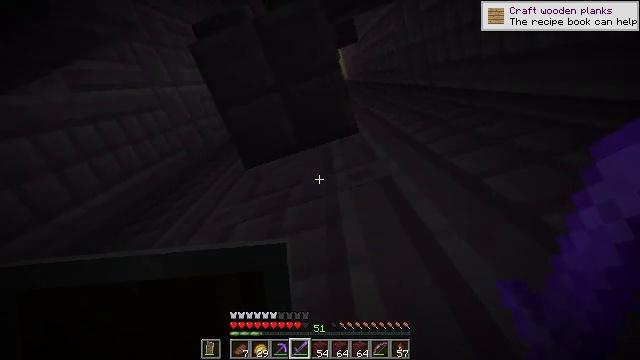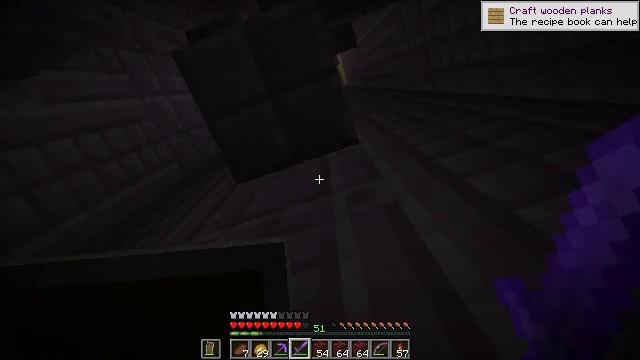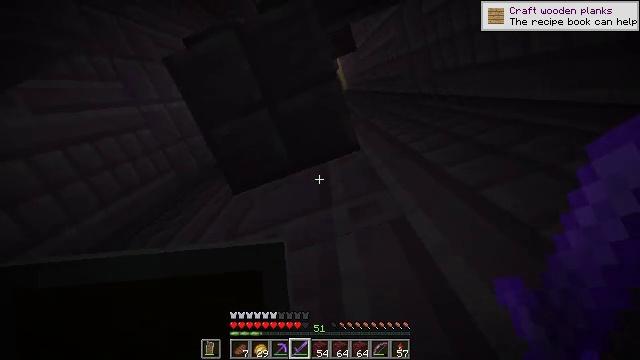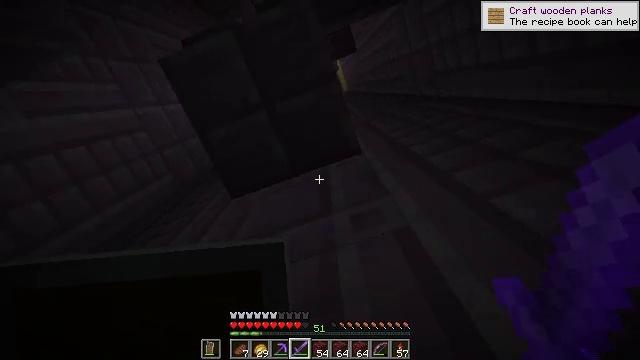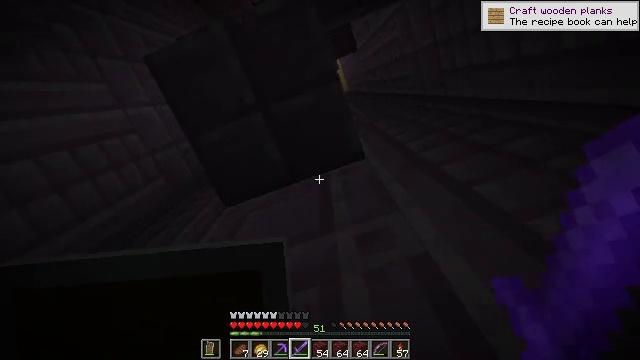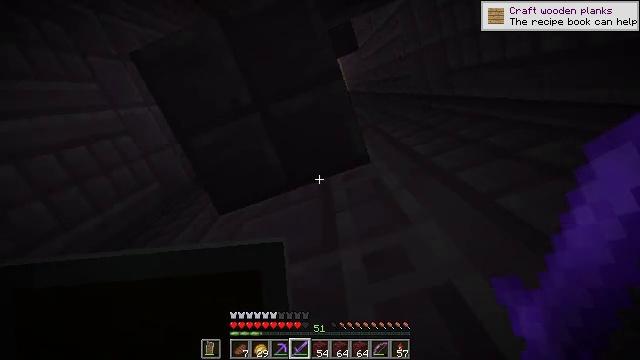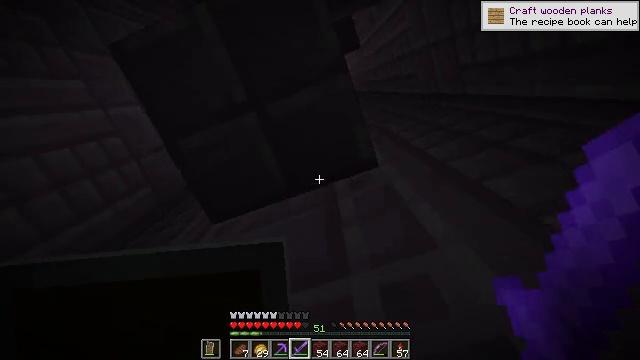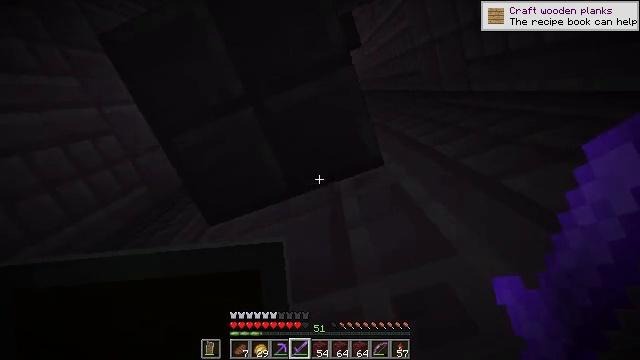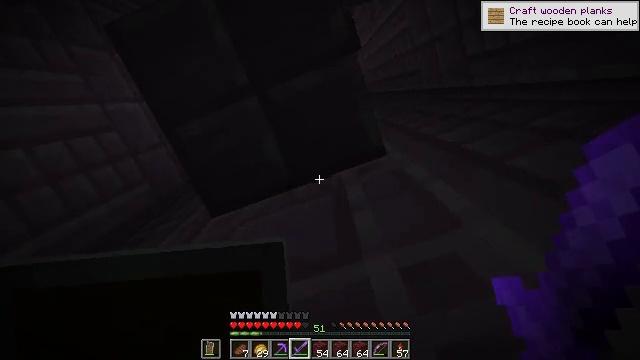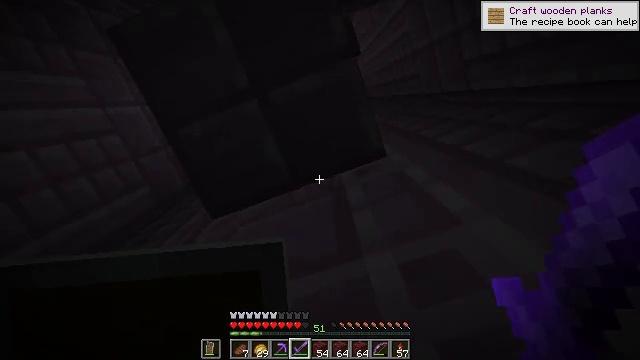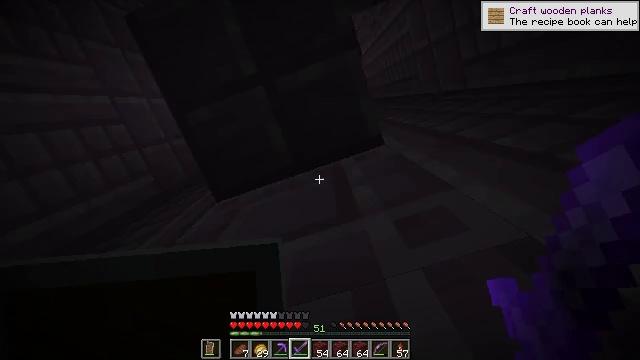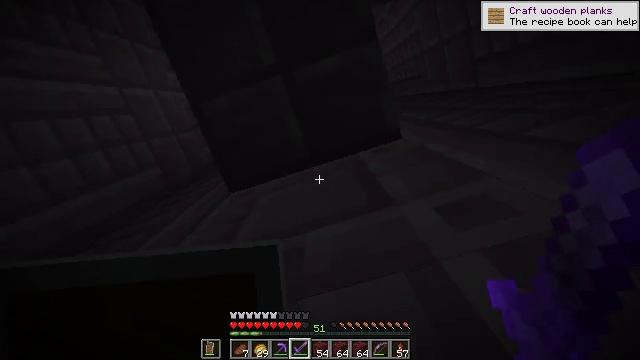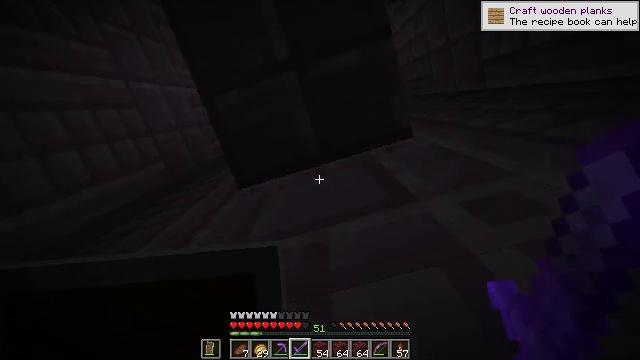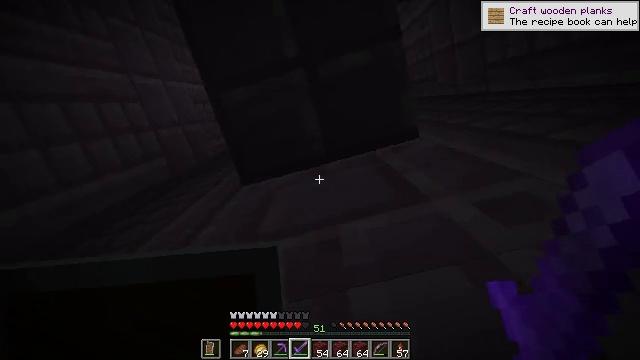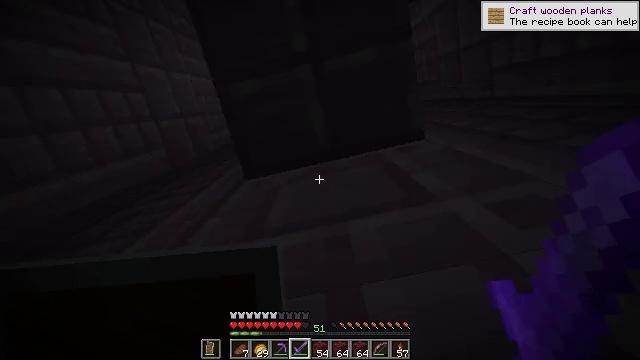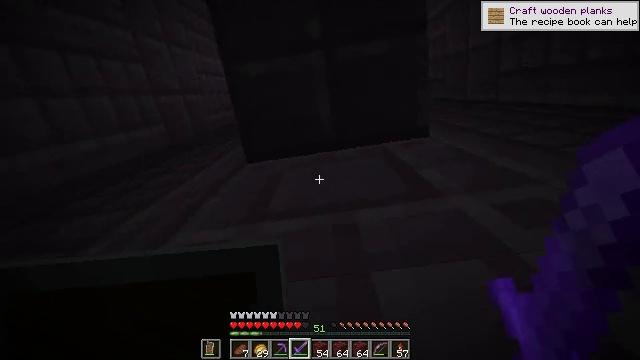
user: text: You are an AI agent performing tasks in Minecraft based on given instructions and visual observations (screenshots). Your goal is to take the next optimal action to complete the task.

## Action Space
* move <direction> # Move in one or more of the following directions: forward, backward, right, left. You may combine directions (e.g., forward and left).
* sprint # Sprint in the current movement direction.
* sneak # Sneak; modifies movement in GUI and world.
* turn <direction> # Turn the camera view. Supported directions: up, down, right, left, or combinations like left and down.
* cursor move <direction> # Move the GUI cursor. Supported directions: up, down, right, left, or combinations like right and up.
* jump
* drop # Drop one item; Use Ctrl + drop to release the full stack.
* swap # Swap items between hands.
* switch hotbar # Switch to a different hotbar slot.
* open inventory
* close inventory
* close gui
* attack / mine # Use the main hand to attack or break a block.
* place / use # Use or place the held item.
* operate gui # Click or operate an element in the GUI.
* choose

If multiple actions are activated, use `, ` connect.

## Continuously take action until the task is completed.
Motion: motion action
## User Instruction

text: Mine the purpur slab in the End city.
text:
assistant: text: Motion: move forward, turn up
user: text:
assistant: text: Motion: move forward
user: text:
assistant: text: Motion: move forward
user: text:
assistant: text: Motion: move forward
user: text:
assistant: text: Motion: move forward
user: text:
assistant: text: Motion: move forward
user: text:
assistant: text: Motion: move forward
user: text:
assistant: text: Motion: move forward, turn up
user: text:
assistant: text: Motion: move forward, turn up
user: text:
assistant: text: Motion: move forward, turn right
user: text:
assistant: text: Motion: move forward, turn right
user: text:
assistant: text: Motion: move forward, turn right
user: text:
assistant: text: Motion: move forward, turn right
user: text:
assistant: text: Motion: turn right
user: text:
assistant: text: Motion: turn right and down
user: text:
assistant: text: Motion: turn right and down
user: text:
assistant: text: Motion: turn right and down
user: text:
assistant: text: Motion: turn right and down
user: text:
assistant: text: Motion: turn right and down
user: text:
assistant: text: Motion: turn right and down
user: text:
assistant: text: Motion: turn right and down
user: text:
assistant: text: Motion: turn right and down
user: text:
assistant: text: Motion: turn right and down
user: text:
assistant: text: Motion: turn right and down
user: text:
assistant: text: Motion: turn right
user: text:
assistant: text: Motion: turn right
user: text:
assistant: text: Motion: turn right
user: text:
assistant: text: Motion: turn right
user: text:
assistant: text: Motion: turn down
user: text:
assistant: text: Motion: turn down